Interaction volume radius: 5 \u00c5
Interaction volume height: 25 \u00c5
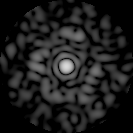
Disorder parameter: 0.8306